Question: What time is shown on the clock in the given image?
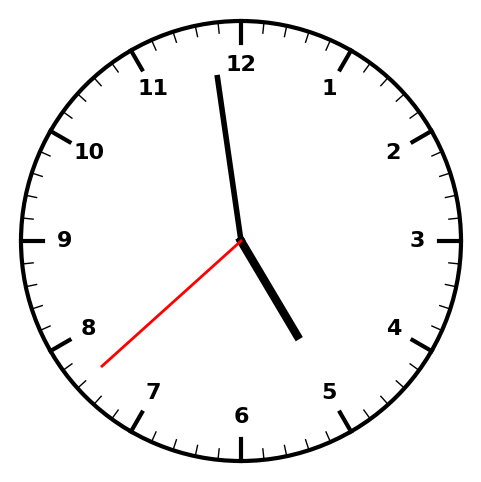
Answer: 04:58:38